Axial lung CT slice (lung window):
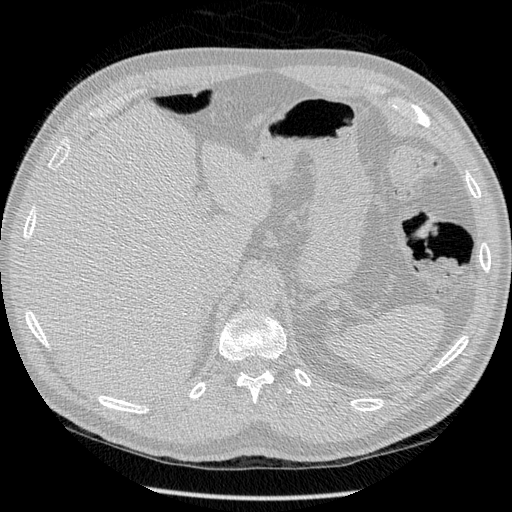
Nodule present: no